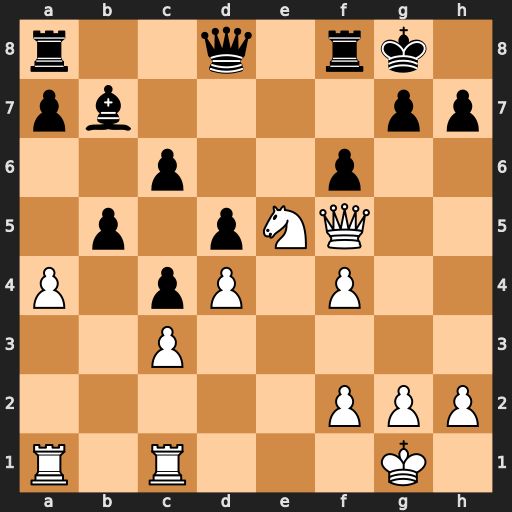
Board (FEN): r2q1rk1/pb4pp/2p2p2/1p1pNQ2/P1pP1P2/2P5/5PPP/R1R3K1
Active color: w
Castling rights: -
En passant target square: -
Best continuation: Qe6+ Kh8 Nf7+ Rxf7 Qxf7